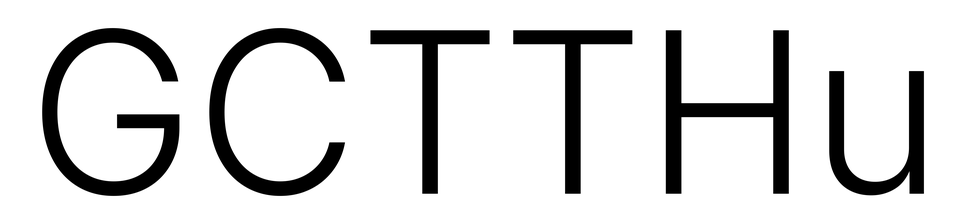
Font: Inter_Light